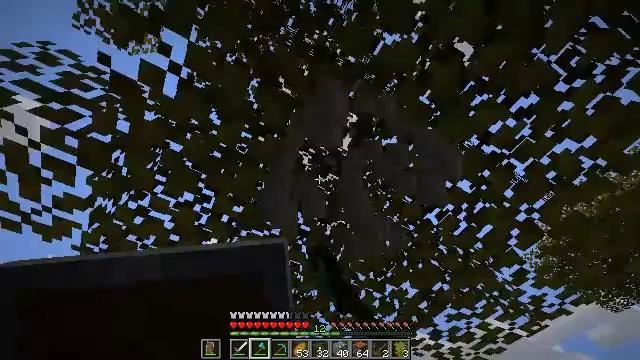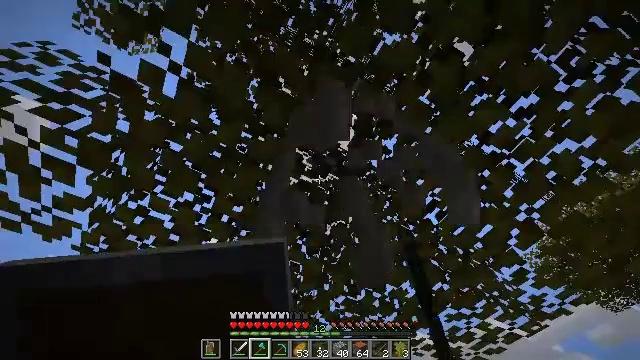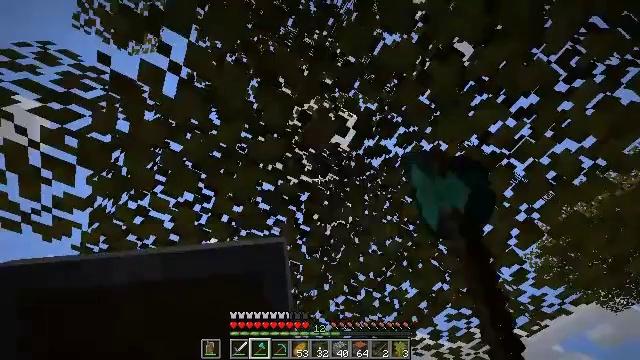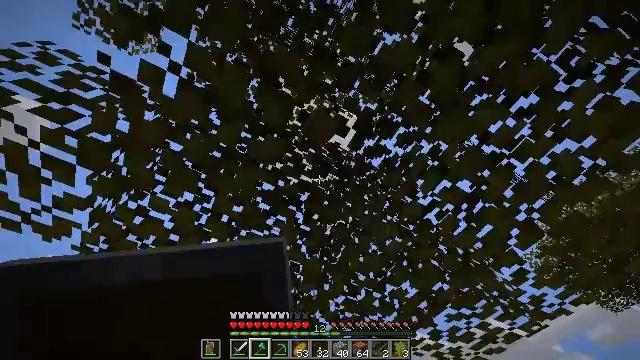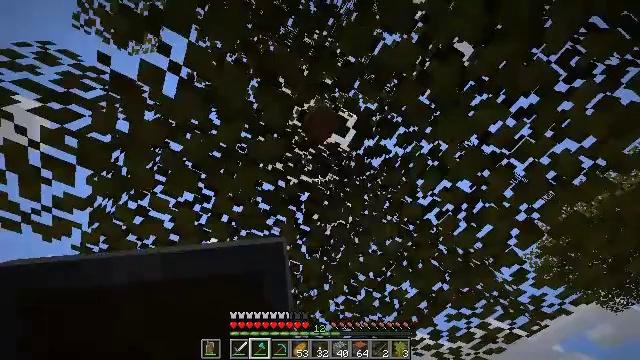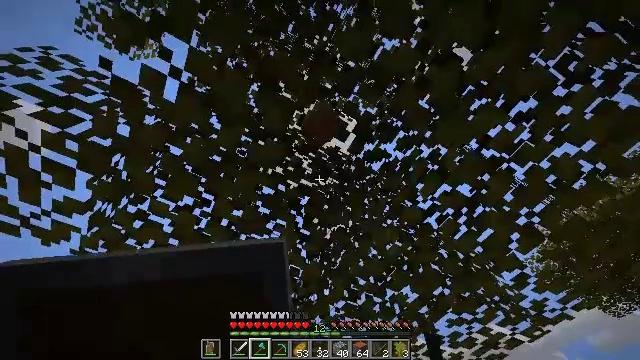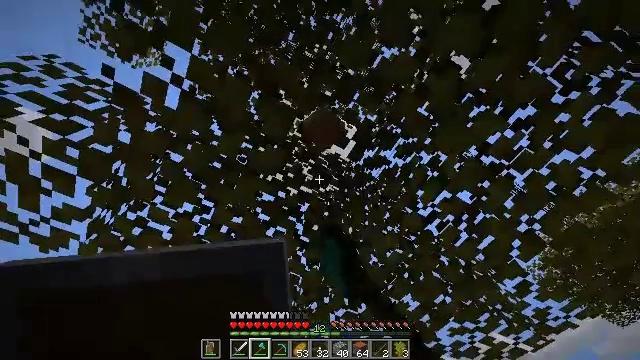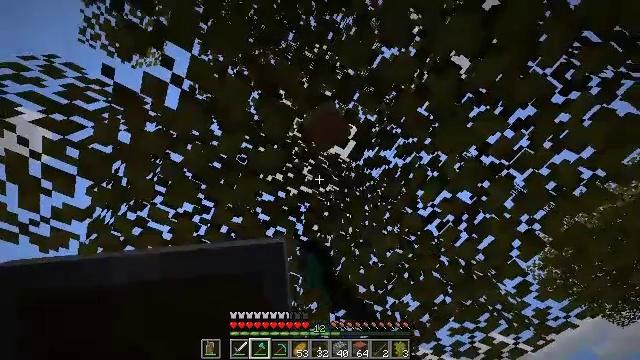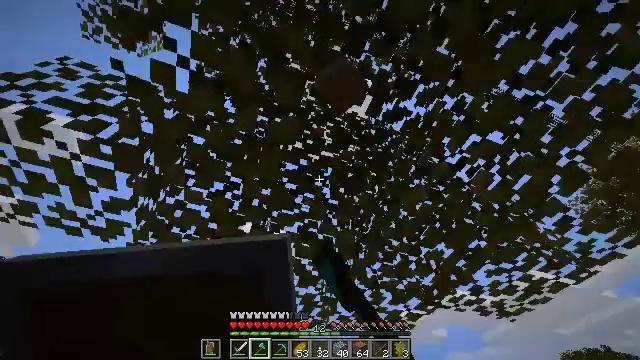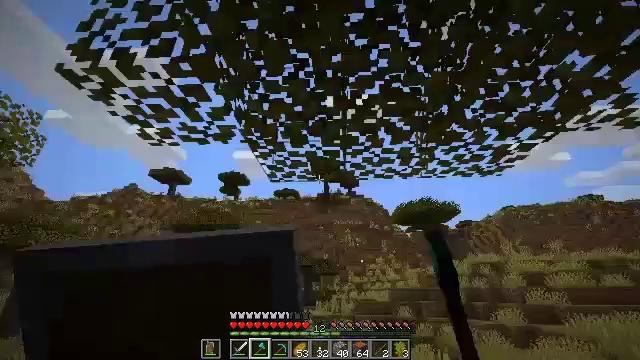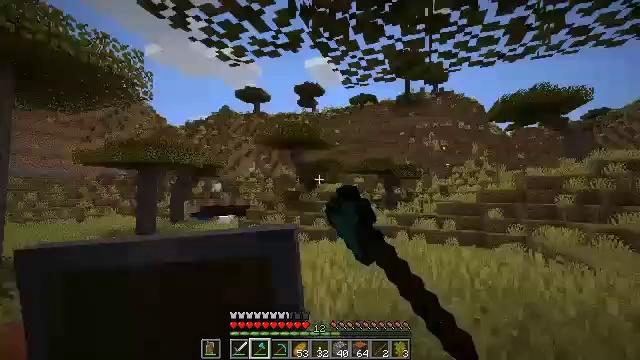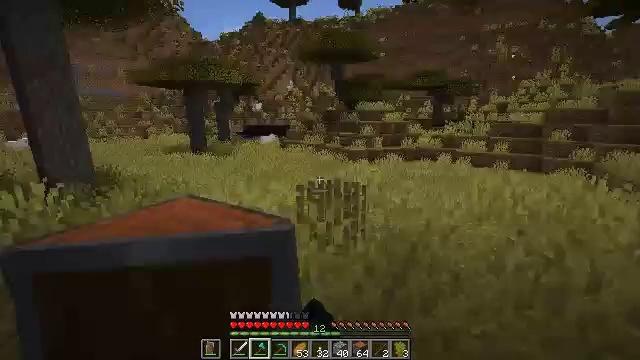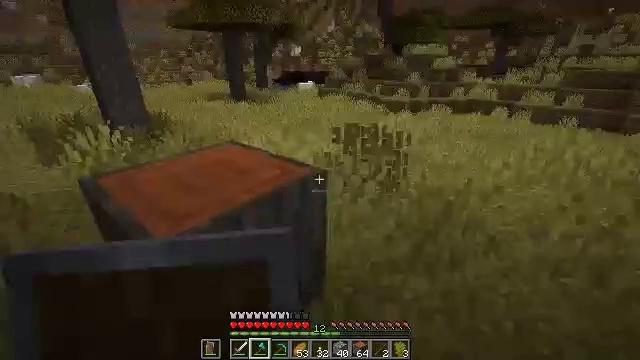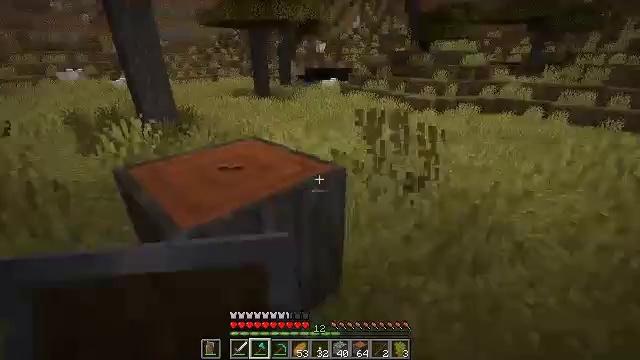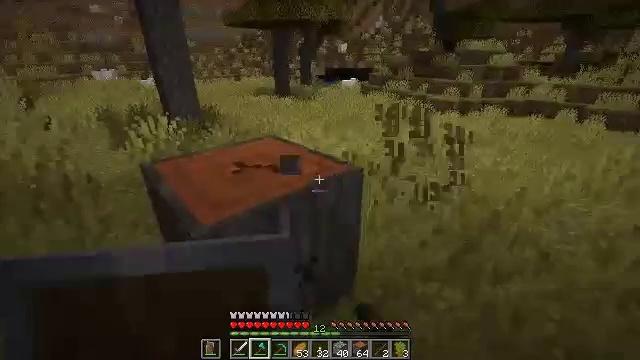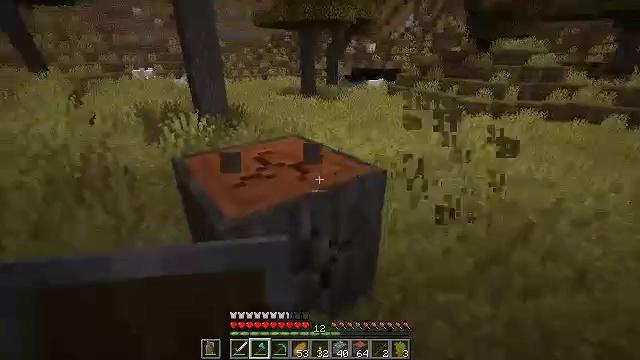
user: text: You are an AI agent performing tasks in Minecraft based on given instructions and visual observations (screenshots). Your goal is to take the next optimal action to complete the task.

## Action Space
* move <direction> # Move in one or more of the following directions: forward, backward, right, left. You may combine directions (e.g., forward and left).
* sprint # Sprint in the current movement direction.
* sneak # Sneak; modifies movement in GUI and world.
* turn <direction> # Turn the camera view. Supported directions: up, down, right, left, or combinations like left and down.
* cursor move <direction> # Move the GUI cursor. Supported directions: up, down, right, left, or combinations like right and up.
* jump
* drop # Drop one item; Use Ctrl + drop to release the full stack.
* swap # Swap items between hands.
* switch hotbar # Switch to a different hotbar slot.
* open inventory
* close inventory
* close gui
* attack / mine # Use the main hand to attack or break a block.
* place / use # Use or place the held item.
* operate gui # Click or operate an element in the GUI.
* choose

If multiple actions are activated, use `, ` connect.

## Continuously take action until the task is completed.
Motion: motion action
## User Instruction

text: Clear the ground by mining grass.
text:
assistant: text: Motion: attack / mine
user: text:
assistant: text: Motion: attack / mine
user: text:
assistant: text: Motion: attack / mine
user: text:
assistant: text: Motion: attack / mine
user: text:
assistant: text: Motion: attack / mine
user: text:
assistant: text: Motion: turn up, attack / mine
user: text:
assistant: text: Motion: attack / mine
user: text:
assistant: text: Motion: turn left and down, attack / mine
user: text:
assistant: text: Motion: turn left and down, attack / mine
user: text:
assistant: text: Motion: turn left and down, attack / mine
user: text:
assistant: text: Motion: turn left and down, attack / mine
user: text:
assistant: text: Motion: turn left and down, attack / mine
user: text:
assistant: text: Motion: turn left, attack / mine
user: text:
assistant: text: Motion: turn left, attack / mine
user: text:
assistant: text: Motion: turn left, attack / mine
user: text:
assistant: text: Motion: attack / mine